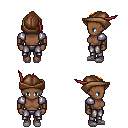
a pixel art fantasy rpg character, female body template, human, dark skin, steel arm armor, metal pants, light blonde mohawk hairstyle, leather cap, leather bracers, white slippers, four views (front, back, left, right), 2x2 character sprite sheet, small pixel art, hard edges, no anti-aliasing